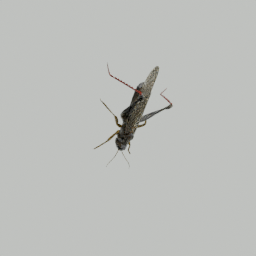
Label: animals